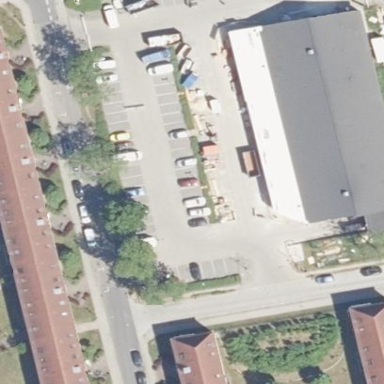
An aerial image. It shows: Retail area.